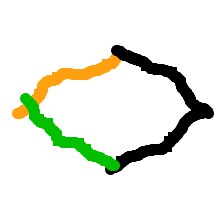
Shape: rhombus